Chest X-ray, PA view. Patient: 49 years old, sex M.
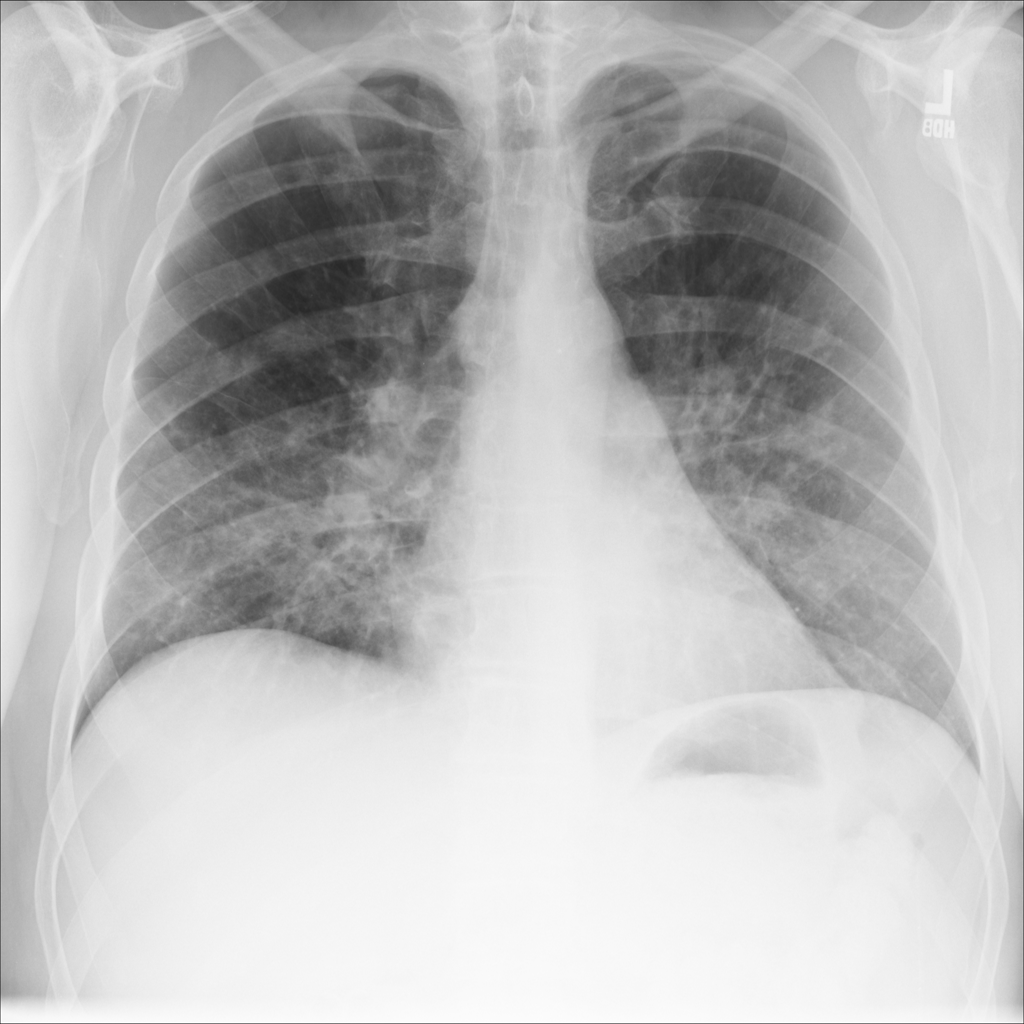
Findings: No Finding